Field crop: maize
Growth stage: 2
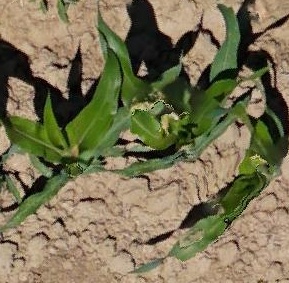
Species: maize